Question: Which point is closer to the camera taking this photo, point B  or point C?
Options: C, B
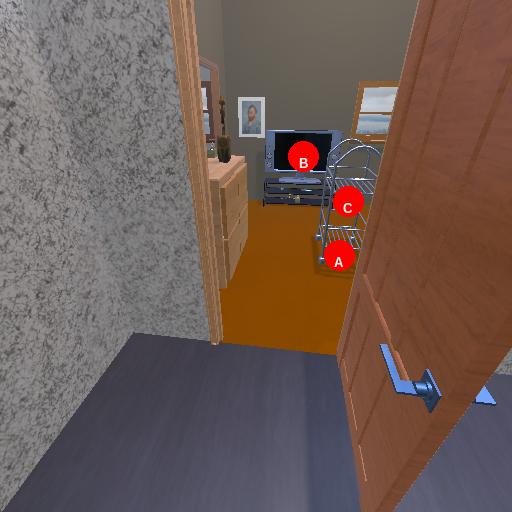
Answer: C